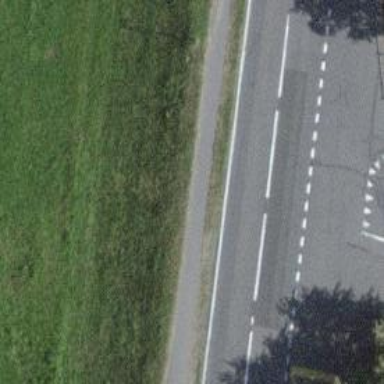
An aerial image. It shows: Asphalt sidewalk along the footway.